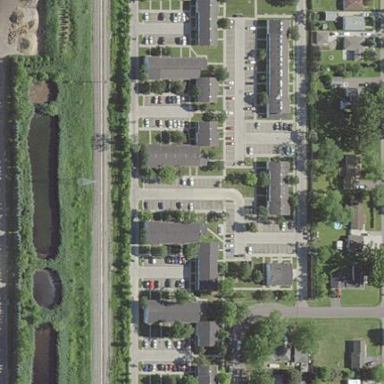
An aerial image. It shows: Condominium within residential area.